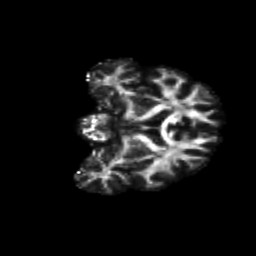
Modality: FA
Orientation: coronal
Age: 54
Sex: male
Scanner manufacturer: siemens
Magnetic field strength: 3 T
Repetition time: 4.71 s
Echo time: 0.0906 s